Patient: sex M, age 45
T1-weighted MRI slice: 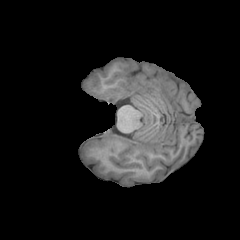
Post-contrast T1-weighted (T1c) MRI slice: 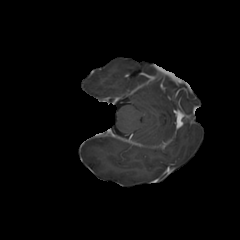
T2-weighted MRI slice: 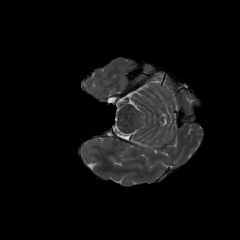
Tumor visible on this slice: no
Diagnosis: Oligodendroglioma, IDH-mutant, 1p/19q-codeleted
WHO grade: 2